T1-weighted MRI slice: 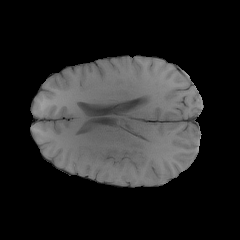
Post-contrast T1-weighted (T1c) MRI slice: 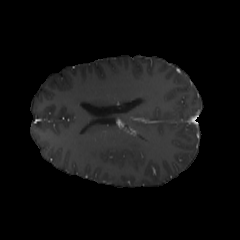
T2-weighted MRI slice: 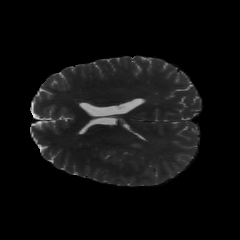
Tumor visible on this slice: yes